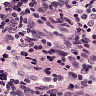
Metastatic tissue present: no